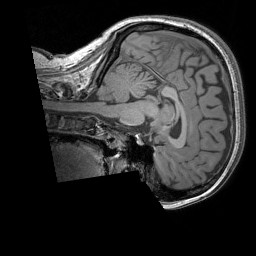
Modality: T1w
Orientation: sagittal
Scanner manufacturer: siemens
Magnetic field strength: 3 T
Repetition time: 1.83 s
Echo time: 0.00303 s